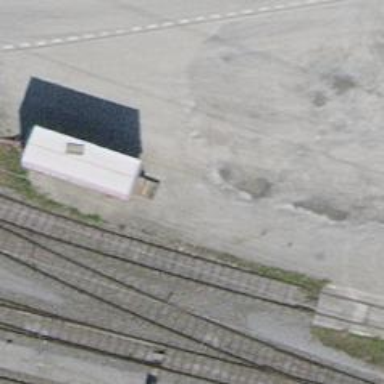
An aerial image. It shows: Railway spur service.